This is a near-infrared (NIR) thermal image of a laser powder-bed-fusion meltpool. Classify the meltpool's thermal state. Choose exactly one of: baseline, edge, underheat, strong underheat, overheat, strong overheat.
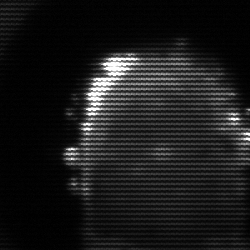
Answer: baseline